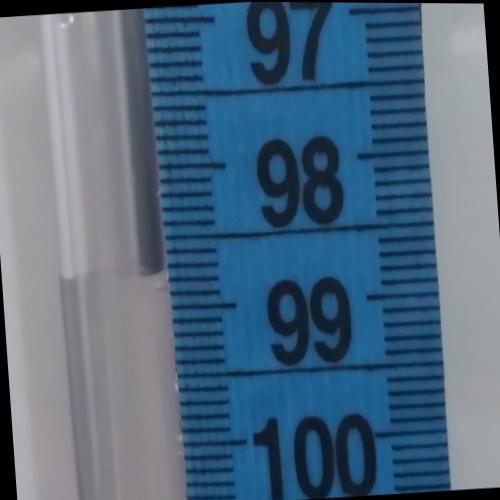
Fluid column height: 98.8 cm